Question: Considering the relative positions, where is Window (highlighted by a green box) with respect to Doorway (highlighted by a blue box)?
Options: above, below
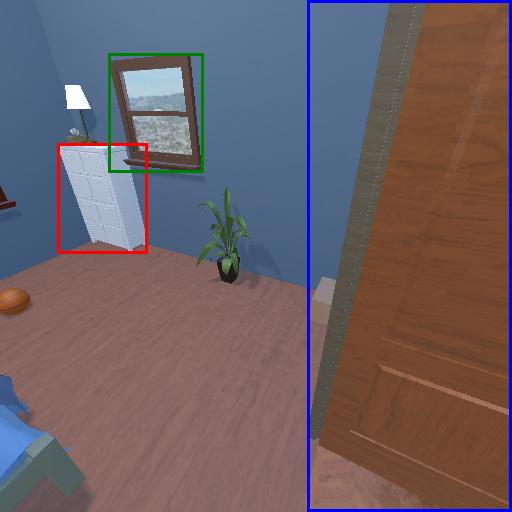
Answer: above